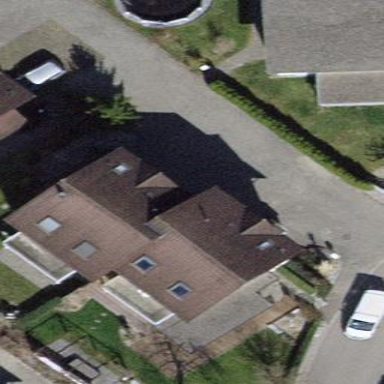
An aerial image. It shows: Gabled roof house.